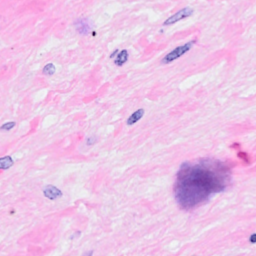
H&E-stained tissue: Breast